Question: I've seen a lot of applications where they have for example a login page.
The username field and password are in a grouped (rounded) tableview.
Is it possible to do this with interface builder alone? If yes what's the trick?
Or does it have to be generated by code?

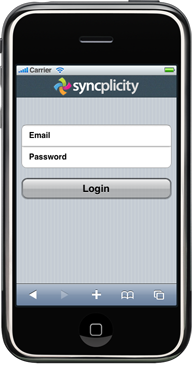
Answer: You can do this in IB - partially.
The technique for something like this is to create the table view in IB, then create all of the cells you want to use for the parts individually - create IBOutlets for them, and then wire them up to a table view controller. For something like the above you'd use a grouped table view.
Now in the table view controller you can just return the IBOutlets in CellForRow, and also use them to return the correct height for a cell.